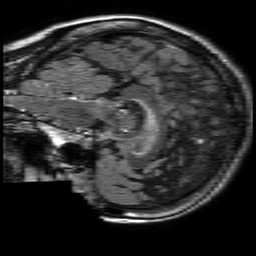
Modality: FLAIR
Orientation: sagittal
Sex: female
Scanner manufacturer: philips
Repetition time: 11 s
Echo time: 0.125 s